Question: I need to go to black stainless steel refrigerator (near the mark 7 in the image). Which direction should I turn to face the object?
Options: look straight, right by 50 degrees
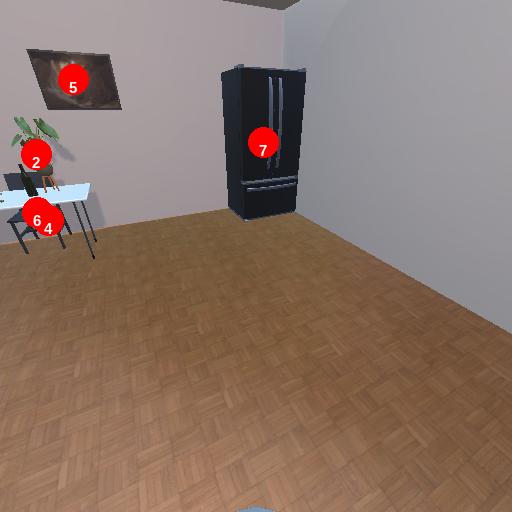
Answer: look straight